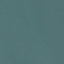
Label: SeaLake